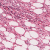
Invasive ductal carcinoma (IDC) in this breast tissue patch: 0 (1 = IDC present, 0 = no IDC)